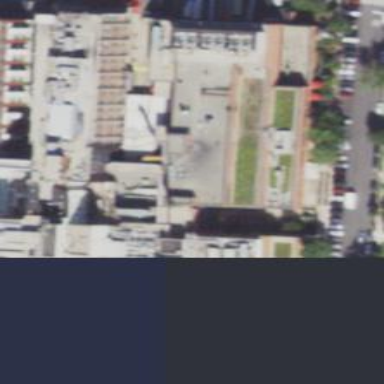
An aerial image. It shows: Healthcare facility identified as hospital.